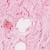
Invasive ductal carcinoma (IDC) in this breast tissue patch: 0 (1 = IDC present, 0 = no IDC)